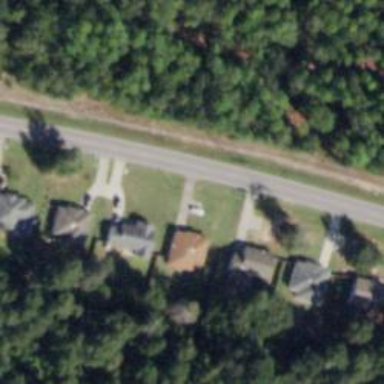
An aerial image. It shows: Single-family residential area.